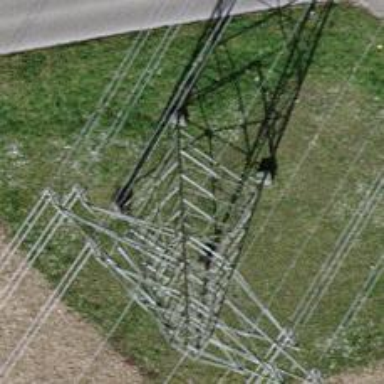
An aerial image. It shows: Towering power structure.